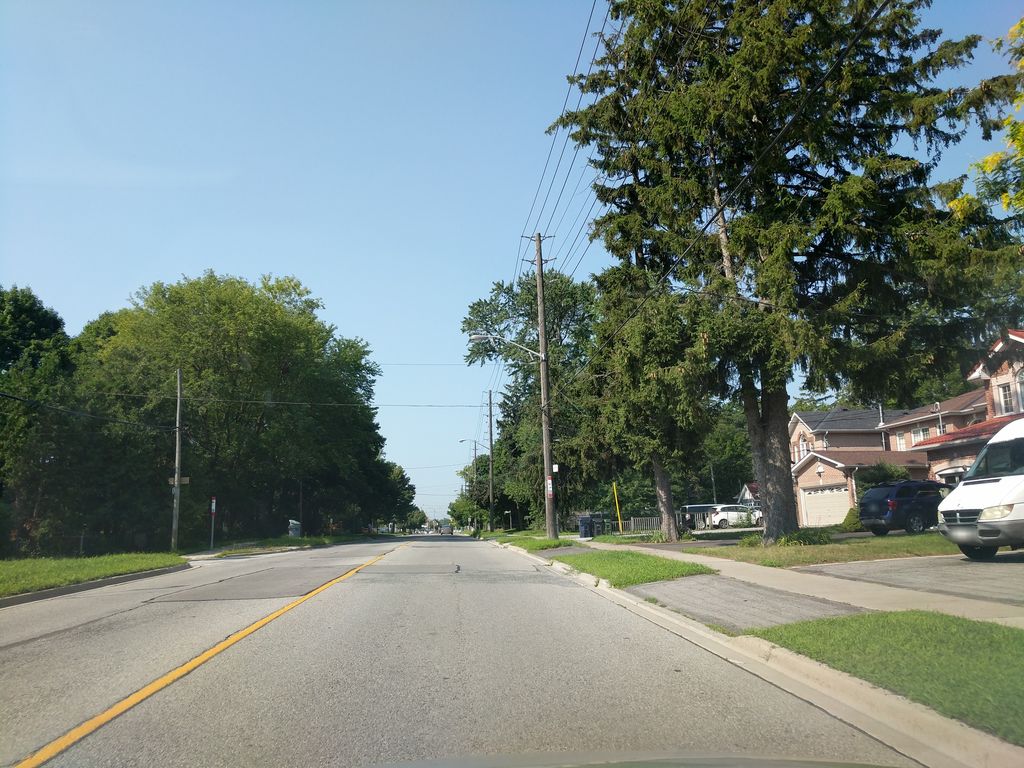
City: toronto